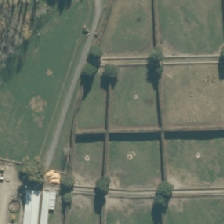
Land cover: urban_parkland